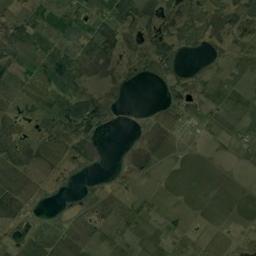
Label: lake